Question: Now I want to group by words and see how many times they show under one ORG('DMS') and how many times it shows in other ORG ('NONDMS') files. It should looks like this:
'''
WORD DMS(count) NOTDMS(count)
health 118 32
'''
Here is the code I have. I could run the piece after SELECT, but could not write it into a new file.
'''
CREATE Table DMSCOUNT(WORD varchar(200), DMSTotal int, NOTDMSTotal int)
INSERT INTO DMSCOUNT
SELECT Word,
SUM(CASE WHEN ORG='DMS' THEN 1 ELSE 0 END),
SUM(CASE WHEN ORG != 'DMS' THEN 1 ELSE 0 END)
FROM temp
GROUP BY Word;
'''
Error message: 'Error at Command Line:3 Column:1 Error report: SQL Error: ORA-00922: missing or invalid option 00922. 00000 - "missing or invalid option" *Cause: *Action:'.
Can anyone help me figure out what is the problems? FYI, this is the old post I shared the tables. Many thanks.

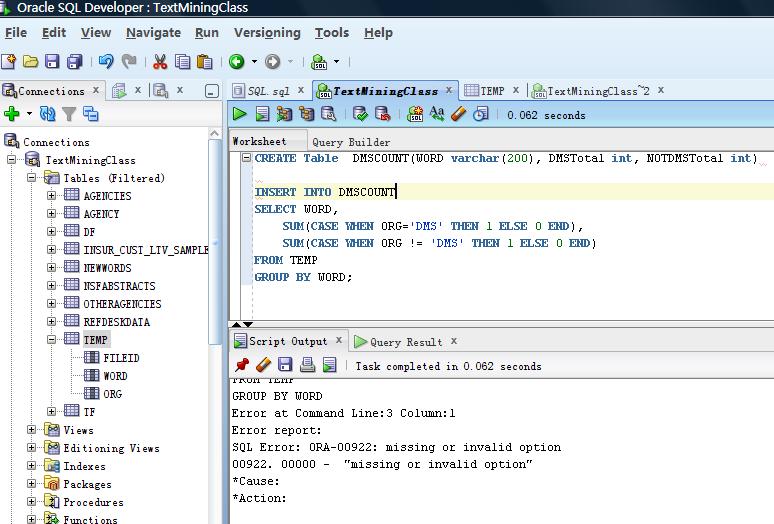
Answer: Put a semicolon ';' after your 'create table' statement like below
'''
CREATE Table DMSCOUNT(WORD varchar(200), DMSTotal int, NOTDMSTotal int); <-- Here
INSERT INTO DMSCOUNT
SELECT Word,
SUM(CASE WHEN ORG='DMS' THEN 1 ELSE 0 END),
SUM(CASE WHEN ORG != 'DMS' THEN 1 ELSE 0 END)
FROM temp
GROUP BY Word;
'''